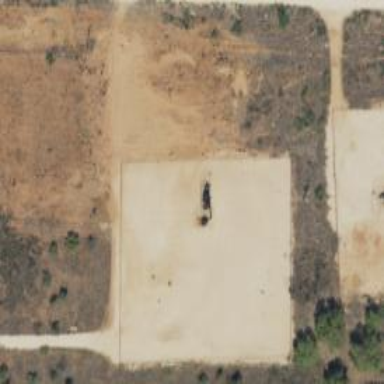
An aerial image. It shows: Petroleum well.